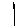
Label: line